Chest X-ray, AP view. Patient: 49 years old, sex M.
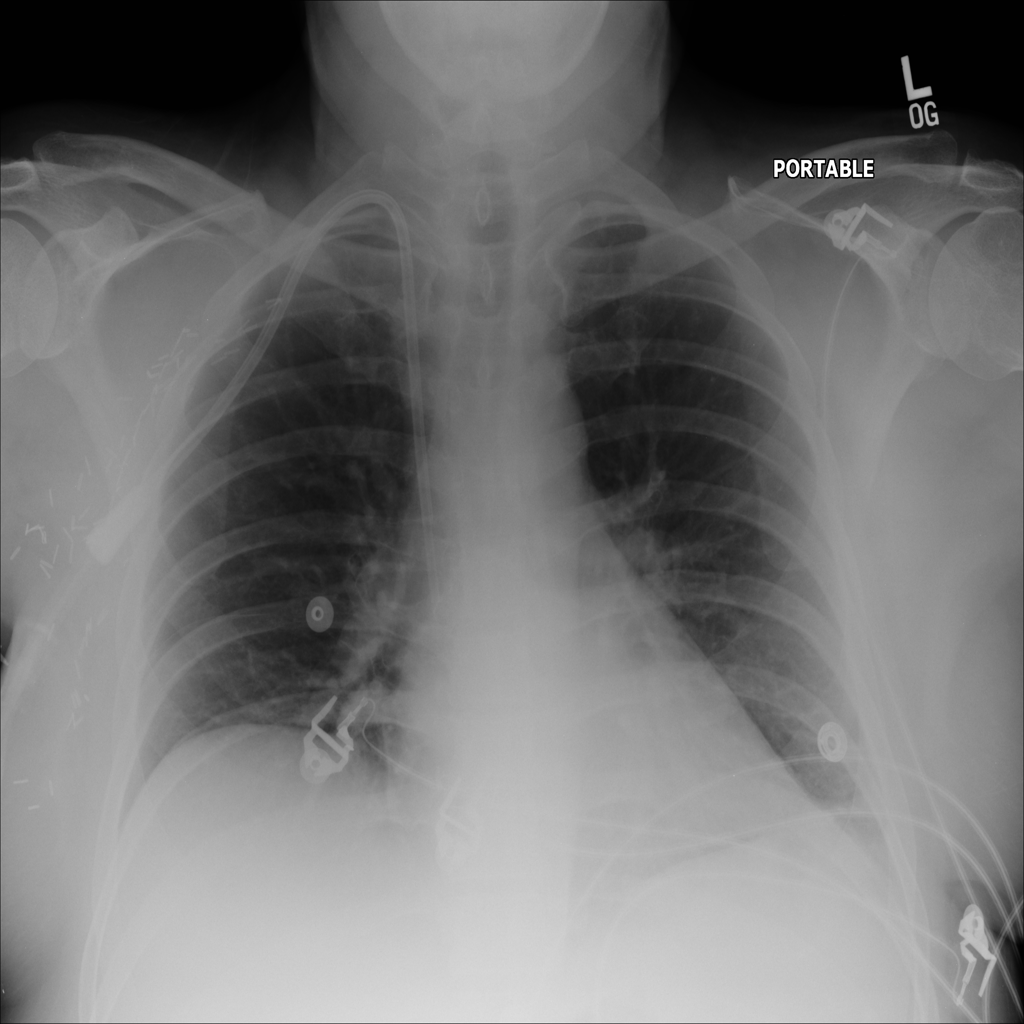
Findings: Atelectasis